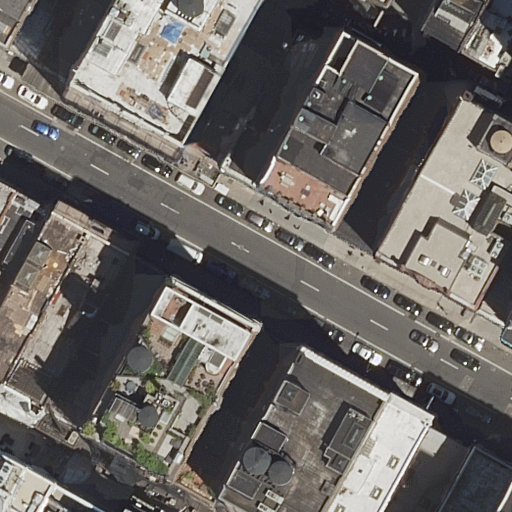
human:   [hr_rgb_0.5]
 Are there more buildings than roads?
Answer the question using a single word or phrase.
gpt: yes

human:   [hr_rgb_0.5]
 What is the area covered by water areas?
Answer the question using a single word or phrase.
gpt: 0m2

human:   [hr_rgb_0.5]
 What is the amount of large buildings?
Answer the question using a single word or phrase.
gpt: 5

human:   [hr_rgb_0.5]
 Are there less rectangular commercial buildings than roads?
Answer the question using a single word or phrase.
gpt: yes

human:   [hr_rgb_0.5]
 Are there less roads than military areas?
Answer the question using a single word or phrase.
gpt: no

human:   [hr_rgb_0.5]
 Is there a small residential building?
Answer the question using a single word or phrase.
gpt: yes

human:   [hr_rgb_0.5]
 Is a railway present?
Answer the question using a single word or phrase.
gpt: no

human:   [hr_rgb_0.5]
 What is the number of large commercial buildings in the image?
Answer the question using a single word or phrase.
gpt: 0

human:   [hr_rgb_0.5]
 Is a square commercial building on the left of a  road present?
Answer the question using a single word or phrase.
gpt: no

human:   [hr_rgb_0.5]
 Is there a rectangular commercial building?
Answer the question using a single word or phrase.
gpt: no

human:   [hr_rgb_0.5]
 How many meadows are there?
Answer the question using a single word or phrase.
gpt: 0

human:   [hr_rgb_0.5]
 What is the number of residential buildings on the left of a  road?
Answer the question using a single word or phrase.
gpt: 18

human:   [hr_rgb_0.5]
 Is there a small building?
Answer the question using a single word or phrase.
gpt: yes

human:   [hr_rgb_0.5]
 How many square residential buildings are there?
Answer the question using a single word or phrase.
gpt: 0

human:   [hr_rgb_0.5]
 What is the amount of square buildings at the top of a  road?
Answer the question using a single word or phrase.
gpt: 0

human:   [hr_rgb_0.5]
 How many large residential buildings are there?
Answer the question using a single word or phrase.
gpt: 5

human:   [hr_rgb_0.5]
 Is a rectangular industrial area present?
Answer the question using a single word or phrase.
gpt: no

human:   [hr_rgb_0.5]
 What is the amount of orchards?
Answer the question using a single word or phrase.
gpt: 0

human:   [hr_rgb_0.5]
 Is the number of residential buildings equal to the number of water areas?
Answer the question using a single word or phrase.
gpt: no

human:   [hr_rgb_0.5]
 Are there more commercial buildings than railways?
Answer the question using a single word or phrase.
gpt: no

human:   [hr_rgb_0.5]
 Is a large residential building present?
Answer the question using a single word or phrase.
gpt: yes

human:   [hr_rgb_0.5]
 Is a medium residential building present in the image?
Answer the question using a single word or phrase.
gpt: yes

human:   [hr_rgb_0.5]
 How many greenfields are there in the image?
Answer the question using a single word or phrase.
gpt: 0

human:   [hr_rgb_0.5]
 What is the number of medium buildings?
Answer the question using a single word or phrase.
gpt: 14

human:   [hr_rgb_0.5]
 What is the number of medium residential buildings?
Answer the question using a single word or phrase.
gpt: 12

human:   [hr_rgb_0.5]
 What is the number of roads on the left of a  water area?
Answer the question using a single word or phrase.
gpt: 0

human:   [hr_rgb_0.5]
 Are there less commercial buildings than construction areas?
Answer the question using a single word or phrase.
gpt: no

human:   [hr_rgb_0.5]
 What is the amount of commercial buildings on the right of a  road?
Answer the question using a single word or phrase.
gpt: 0

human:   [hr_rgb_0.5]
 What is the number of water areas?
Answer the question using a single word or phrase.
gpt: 0

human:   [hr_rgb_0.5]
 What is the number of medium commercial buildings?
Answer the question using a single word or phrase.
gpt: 0

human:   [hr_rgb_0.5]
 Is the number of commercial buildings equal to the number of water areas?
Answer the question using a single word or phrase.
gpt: yes

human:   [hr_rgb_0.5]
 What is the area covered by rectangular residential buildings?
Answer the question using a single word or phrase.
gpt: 6981m2

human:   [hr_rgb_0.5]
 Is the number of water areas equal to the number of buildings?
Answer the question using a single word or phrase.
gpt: no

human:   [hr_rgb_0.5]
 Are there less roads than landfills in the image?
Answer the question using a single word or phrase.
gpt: no

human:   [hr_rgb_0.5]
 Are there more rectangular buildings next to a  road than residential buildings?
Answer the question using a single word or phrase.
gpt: yes

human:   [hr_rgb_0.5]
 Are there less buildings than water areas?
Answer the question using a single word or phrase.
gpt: no